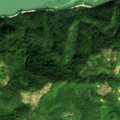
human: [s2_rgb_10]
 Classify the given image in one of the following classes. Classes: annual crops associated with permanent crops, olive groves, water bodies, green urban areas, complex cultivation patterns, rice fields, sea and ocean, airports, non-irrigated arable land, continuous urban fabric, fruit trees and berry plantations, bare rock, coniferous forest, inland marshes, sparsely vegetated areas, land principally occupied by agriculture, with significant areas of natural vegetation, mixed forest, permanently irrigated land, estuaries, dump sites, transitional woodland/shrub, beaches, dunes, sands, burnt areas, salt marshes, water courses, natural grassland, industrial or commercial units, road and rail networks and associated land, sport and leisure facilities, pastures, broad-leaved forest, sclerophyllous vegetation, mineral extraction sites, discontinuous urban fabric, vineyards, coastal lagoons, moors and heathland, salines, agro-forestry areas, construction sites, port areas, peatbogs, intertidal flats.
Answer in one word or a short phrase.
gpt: broad-leaved forest, transitional woodland/shrub, water courses